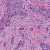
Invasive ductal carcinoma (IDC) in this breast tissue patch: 1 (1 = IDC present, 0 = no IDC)